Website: lowes
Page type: order-tracking
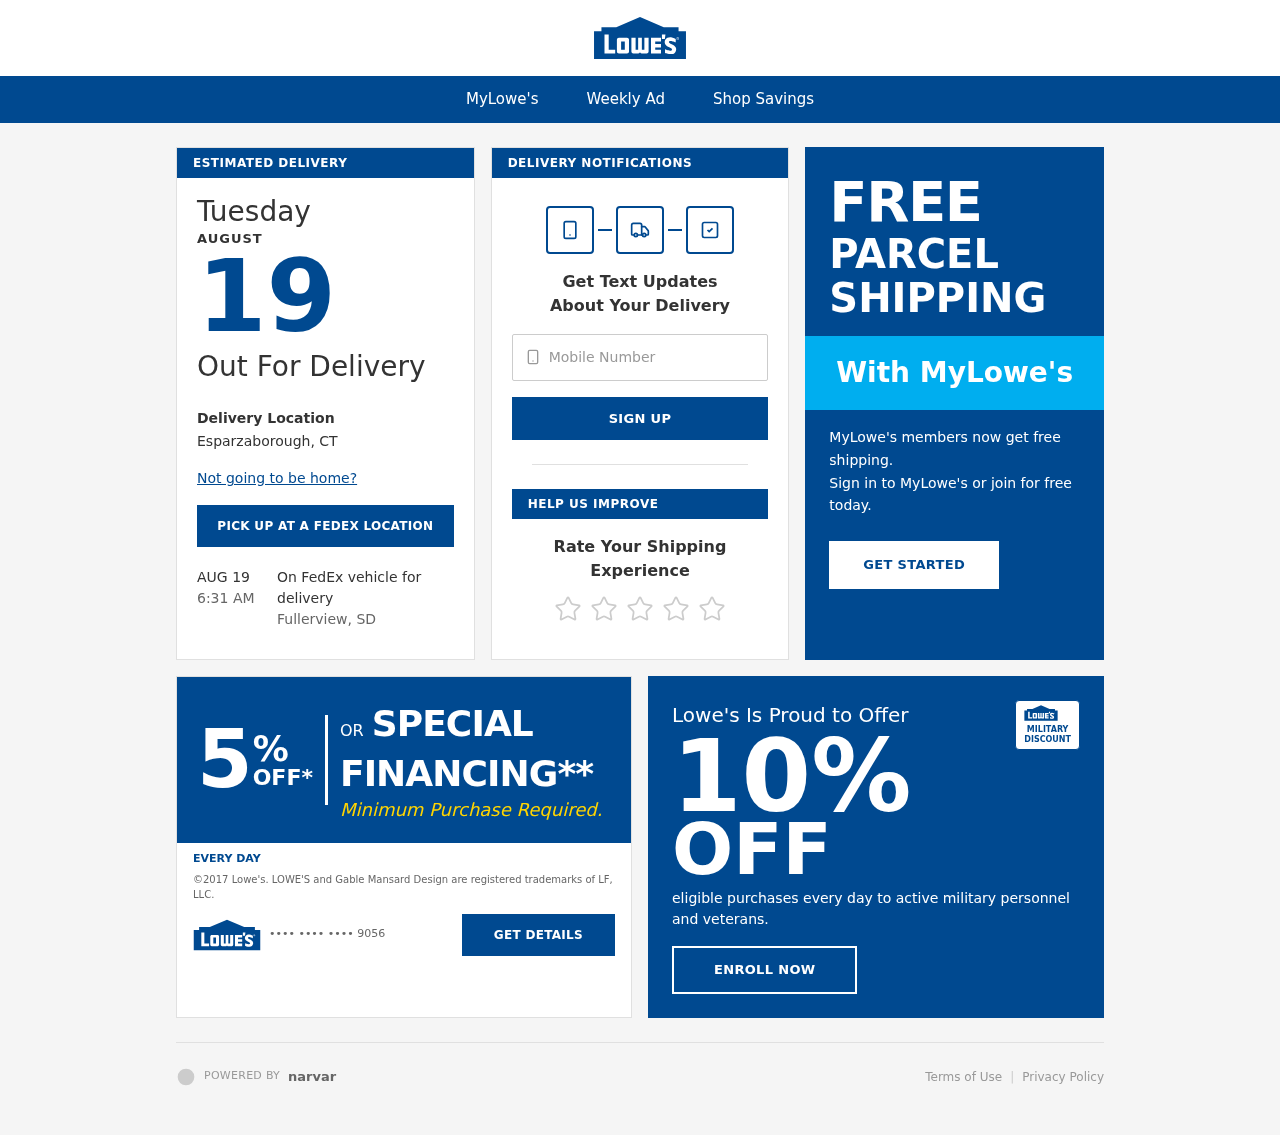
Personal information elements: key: PII_CARD_LAST4
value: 9056
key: PII_PHONE
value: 3153473561
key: PII_CITY_STATE
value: Esparzaborough, CT
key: PII_CITY_STATE2
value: Fullerview, SD
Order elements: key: ORDER_DELIVERY_DATE
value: AUG 19
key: ORDER_DELIVERY_DATE
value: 6:31 AM
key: ORDER_DELIVERY_DATE
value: AUGUST
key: ORDER_DELIVERY_DATE
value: Tuesday
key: ORDER_DELIVERY_DATE
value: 19